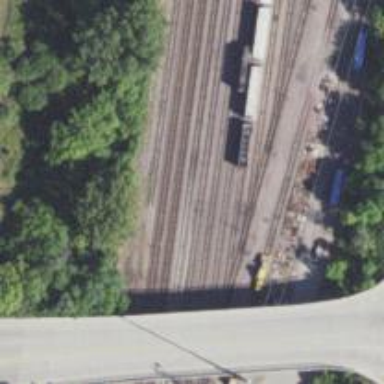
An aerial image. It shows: Railway yard.